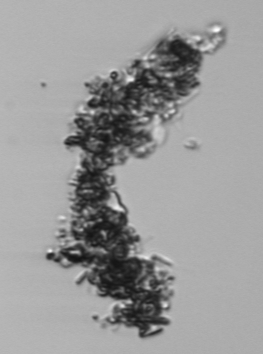
Label: Thalassiosira_TAG_external_detritus